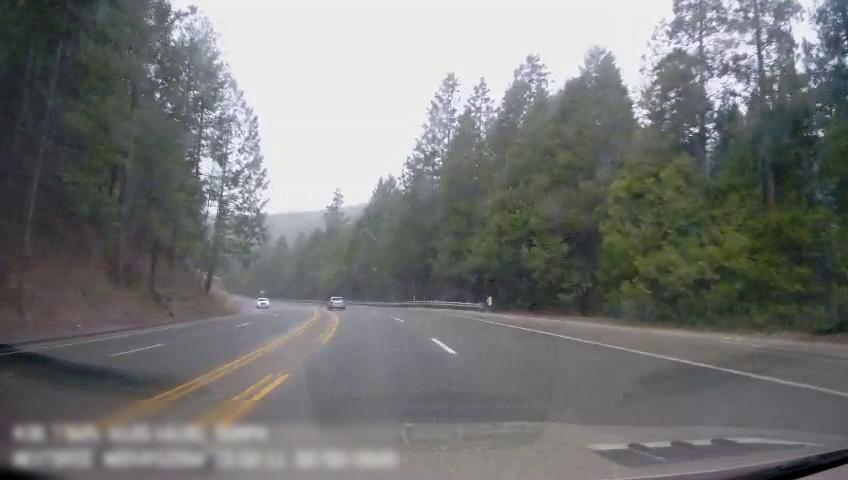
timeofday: Day
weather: Cloudy
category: Drivable Space
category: Vehicles | Car
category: Vehicles | Car
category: Lanes | Alternate Lane
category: Lanes | Alternate Lane
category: Lanes | Alternate Lane
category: Lanes | Current Lane
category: Lanes | Current Lane
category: Lanes | Alternate Lane